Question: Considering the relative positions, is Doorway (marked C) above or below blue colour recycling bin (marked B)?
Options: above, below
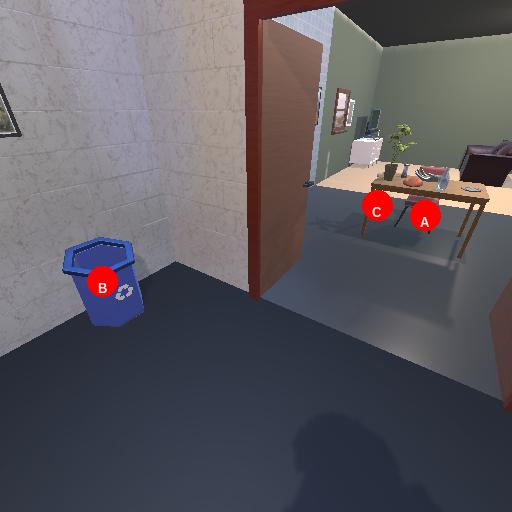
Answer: above